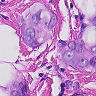
Metastatic tissue present: yes